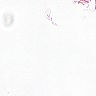
Metastatic tissue present: no